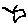
Label: hexagon